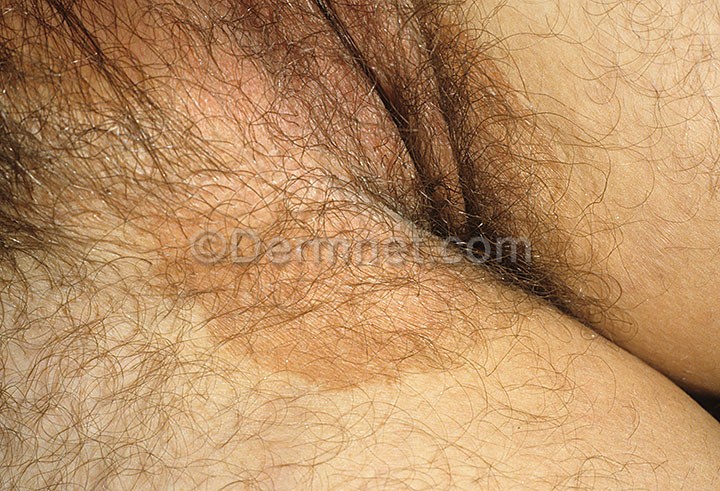
Disease: Tinea Ringworm Candidiasis and other Fungal Infections